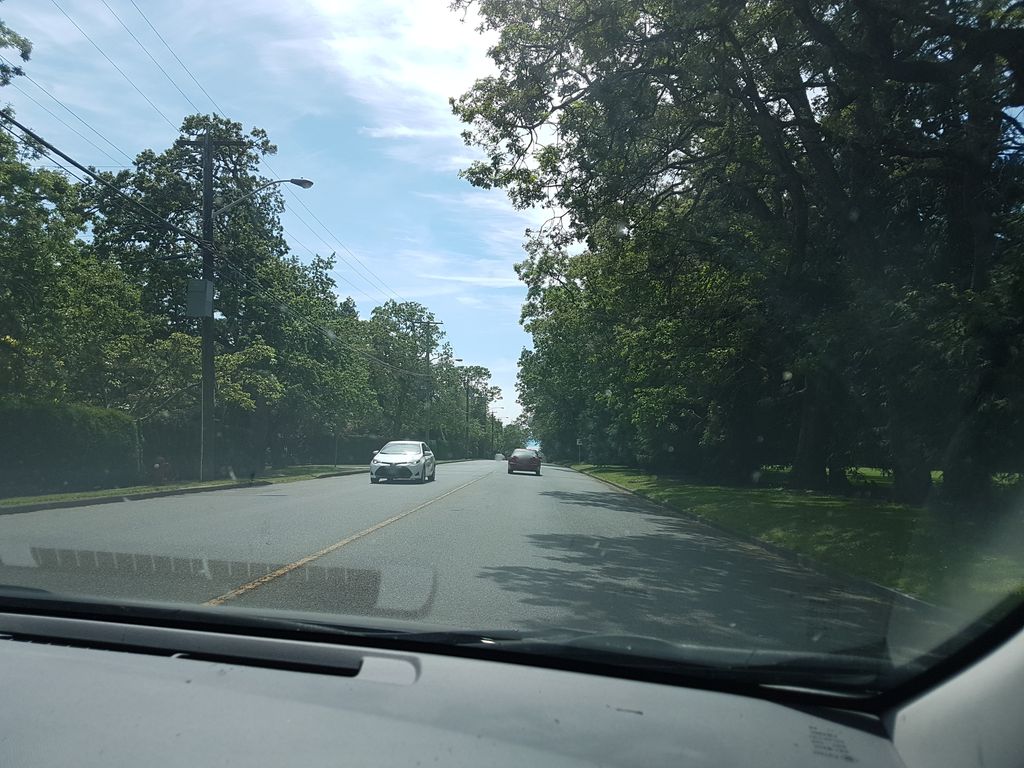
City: victoria